Interaction volume radius: 10 \u00c5
Interaction volume height: 40 \u00c5
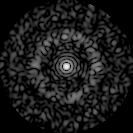
Disorder parameter: 0.8372